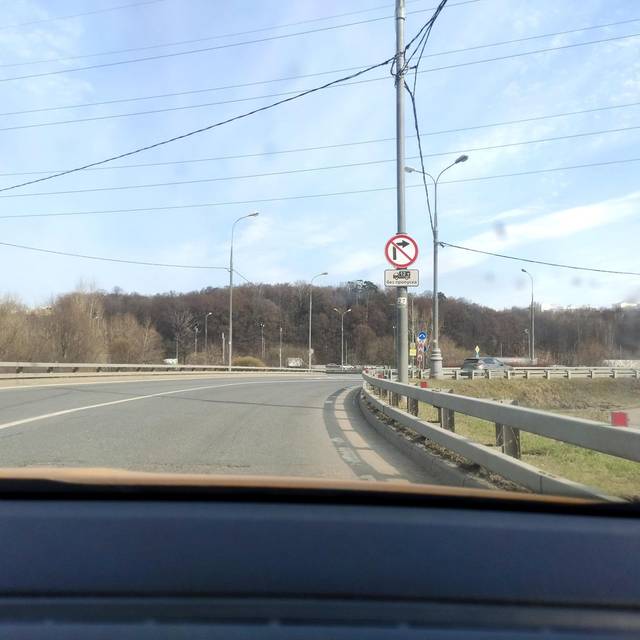
Region: Russia
Coordinates: 55.851, 37.39